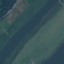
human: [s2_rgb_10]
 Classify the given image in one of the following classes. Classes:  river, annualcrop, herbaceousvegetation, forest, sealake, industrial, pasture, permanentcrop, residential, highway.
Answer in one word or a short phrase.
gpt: River